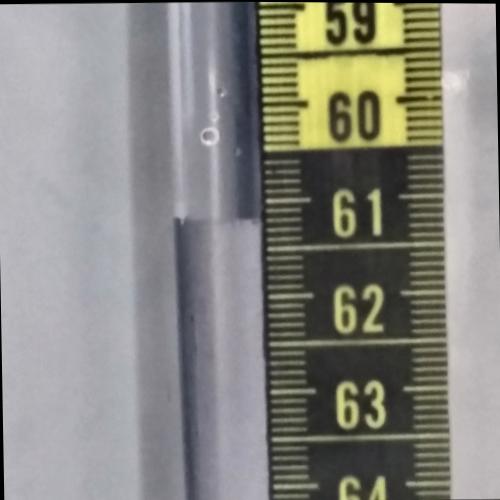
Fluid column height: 61.2 cm